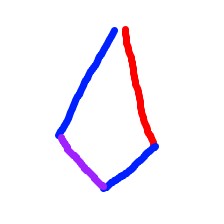
Shape: kite